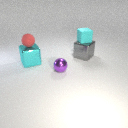
large cyan metal cube behind small purple metal sphere